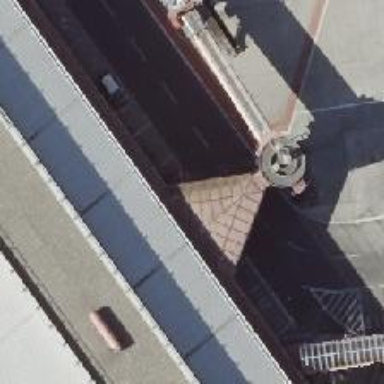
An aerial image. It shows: Airport gate.